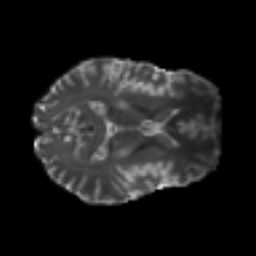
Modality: T2w
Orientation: axial
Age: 25
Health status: ill
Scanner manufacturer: philips
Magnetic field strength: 3 T
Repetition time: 9 s
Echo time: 0.127 s